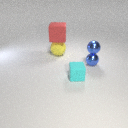
large red rubber cube above large yellow rubber sphere